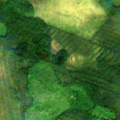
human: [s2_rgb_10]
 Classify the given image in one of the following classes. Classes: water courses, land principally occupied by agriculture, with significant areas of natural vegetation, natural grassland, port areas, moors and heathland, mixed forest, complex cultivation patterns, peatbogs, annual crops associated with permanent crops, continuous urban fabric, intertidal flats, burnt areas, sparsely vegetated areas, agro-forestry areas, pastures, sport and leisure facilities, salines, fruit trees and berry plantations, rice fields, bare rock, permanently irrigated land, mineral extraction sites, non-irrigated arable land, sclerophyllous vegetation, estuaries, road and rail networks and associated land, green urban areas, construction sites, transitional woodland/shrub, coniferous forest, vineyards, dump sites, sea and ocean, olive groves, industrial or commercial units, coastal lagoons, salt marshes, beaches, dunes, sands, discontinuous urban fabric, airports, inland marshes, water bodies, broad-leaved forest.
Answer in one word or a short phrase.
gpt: coniferous forest, mixed forest, transitional woodland/shrub